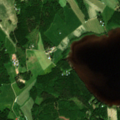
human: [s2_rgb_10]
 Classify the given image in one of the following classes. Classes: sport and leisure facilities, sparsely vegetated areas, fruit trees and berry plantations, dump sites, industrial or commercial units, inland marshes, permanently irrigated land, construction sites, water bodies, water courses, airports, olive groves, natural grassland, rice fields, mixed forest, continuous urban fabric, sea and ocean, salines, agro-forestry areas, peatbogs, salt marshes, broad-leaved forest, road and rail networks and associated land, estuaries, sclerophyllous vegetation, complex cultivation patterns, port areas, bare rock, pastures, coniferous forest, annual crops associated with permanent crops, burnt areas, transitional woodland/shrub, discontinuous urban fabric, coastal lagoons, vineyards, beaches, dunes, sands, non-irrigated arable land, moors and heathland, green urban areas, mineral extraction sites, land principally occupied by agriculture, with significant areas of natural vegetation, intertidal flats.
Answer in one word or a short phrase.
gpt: non-irrigated arable land, land principally occupied by agriculture, with significant areas of natural vegetation, broad-leaved forest, mixed forest, water bodies